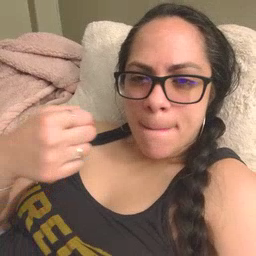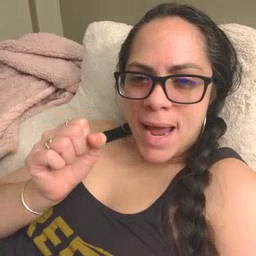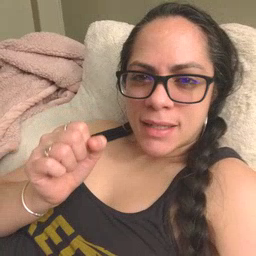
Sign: make